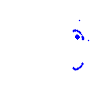
Particle: pion